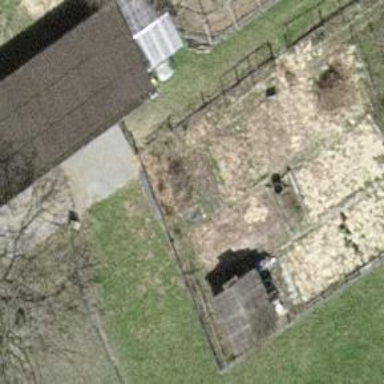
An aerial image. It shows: Fence is in the image.